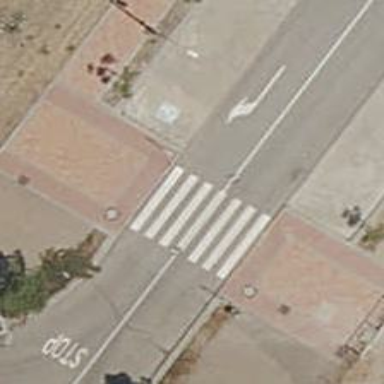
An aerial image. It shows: Uncontrolled road crossing.